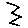
Label: zigzag